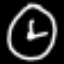
Label: clock